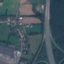
Land use / land cover class: Highway